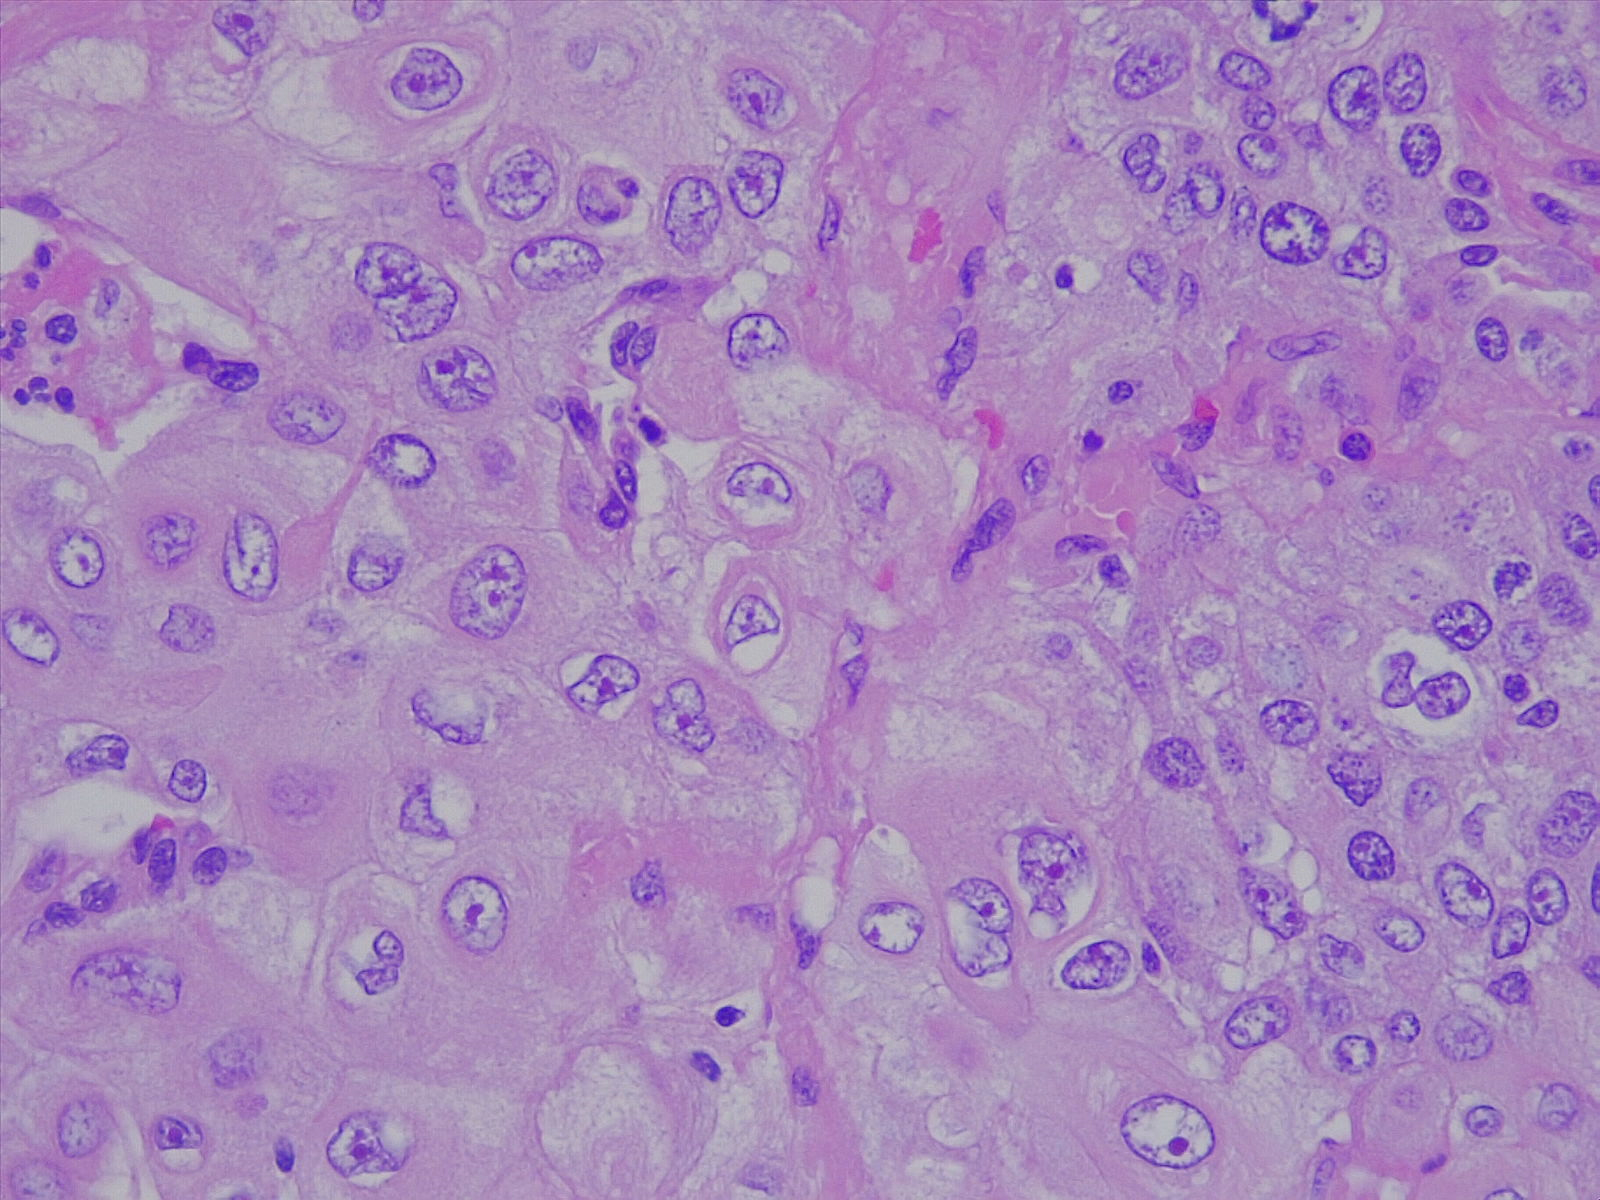
Label: lung squamous cell carcinoma, moderately differentiated